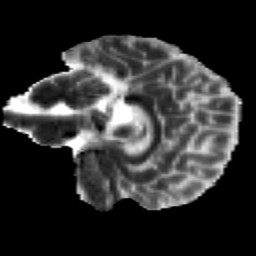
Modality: MD
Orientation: sagittal
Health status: healthy
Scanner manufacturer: siemens
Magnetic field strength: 3 T
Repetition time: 12 s
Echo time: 0.092 s